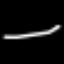
Label: line